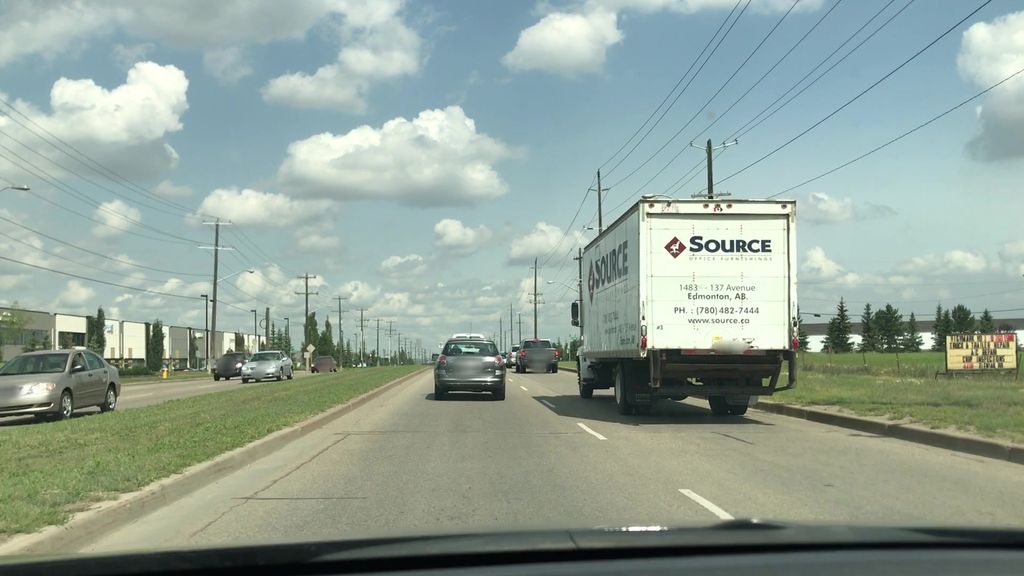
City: edmonton